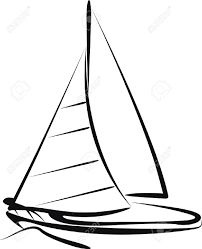
Label: schooner